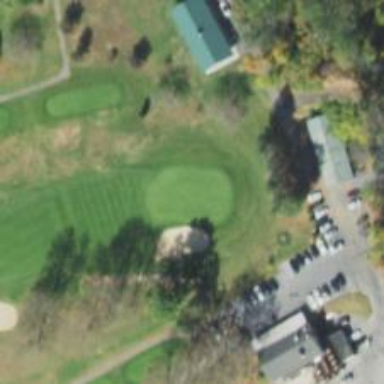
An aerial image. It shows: View of golf hole.